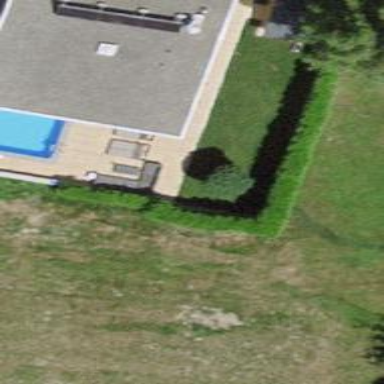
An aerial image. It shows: Hedge acting as barrier.